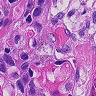
Metastatic tissue present: yes